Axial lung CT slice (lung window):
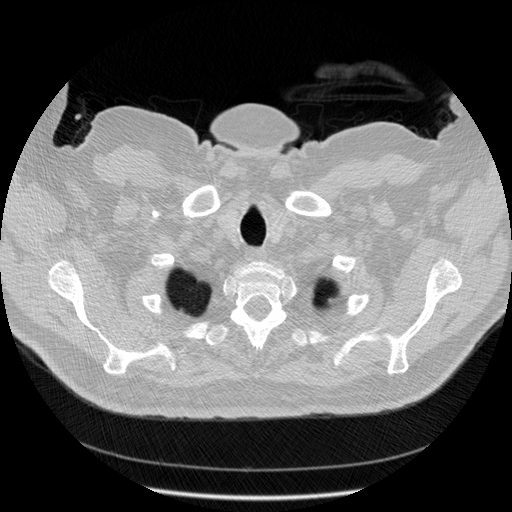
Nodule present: no